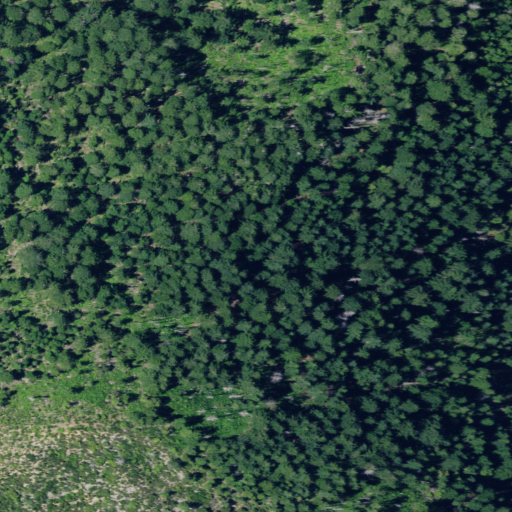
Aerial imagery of mountain in California named Nickowitz Peak containing evergreen forest and shrub